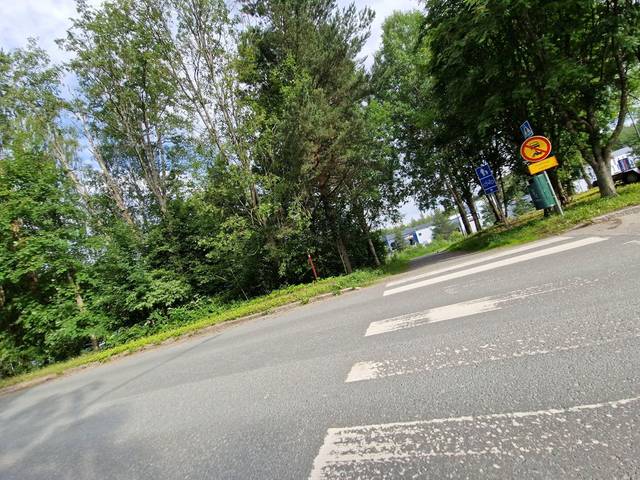
Region: Finland
Coordinates: 62.881, 27.639